Field crop: maize
Growth stage: 1
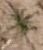
Species: salsola